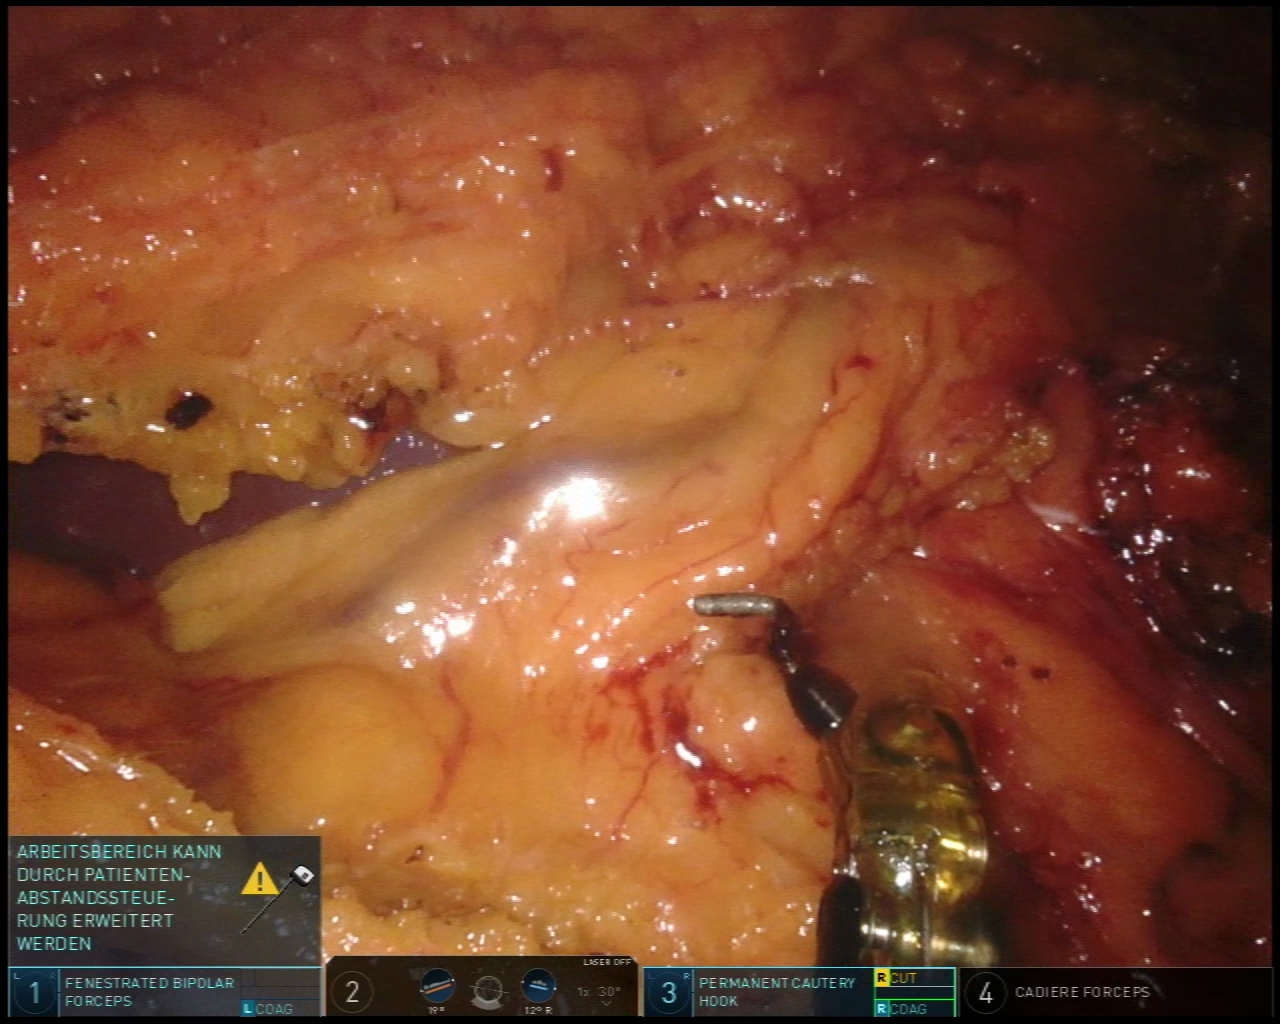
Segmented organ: liver
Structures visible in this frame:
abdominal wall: no
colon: no
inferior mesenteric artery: no
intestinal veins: no
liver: yes
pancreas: no
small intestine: no
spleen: no
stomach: no
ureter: no
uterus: no
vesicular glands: no